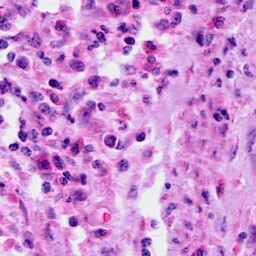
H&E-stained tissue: Cervix